Interaction volume radius: 5 \u00c5
Interaction volume height: 35 \u00c5
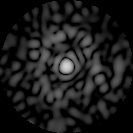
Disorder parameter: 0.8019